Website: crate-barrel
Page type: newsletter-management
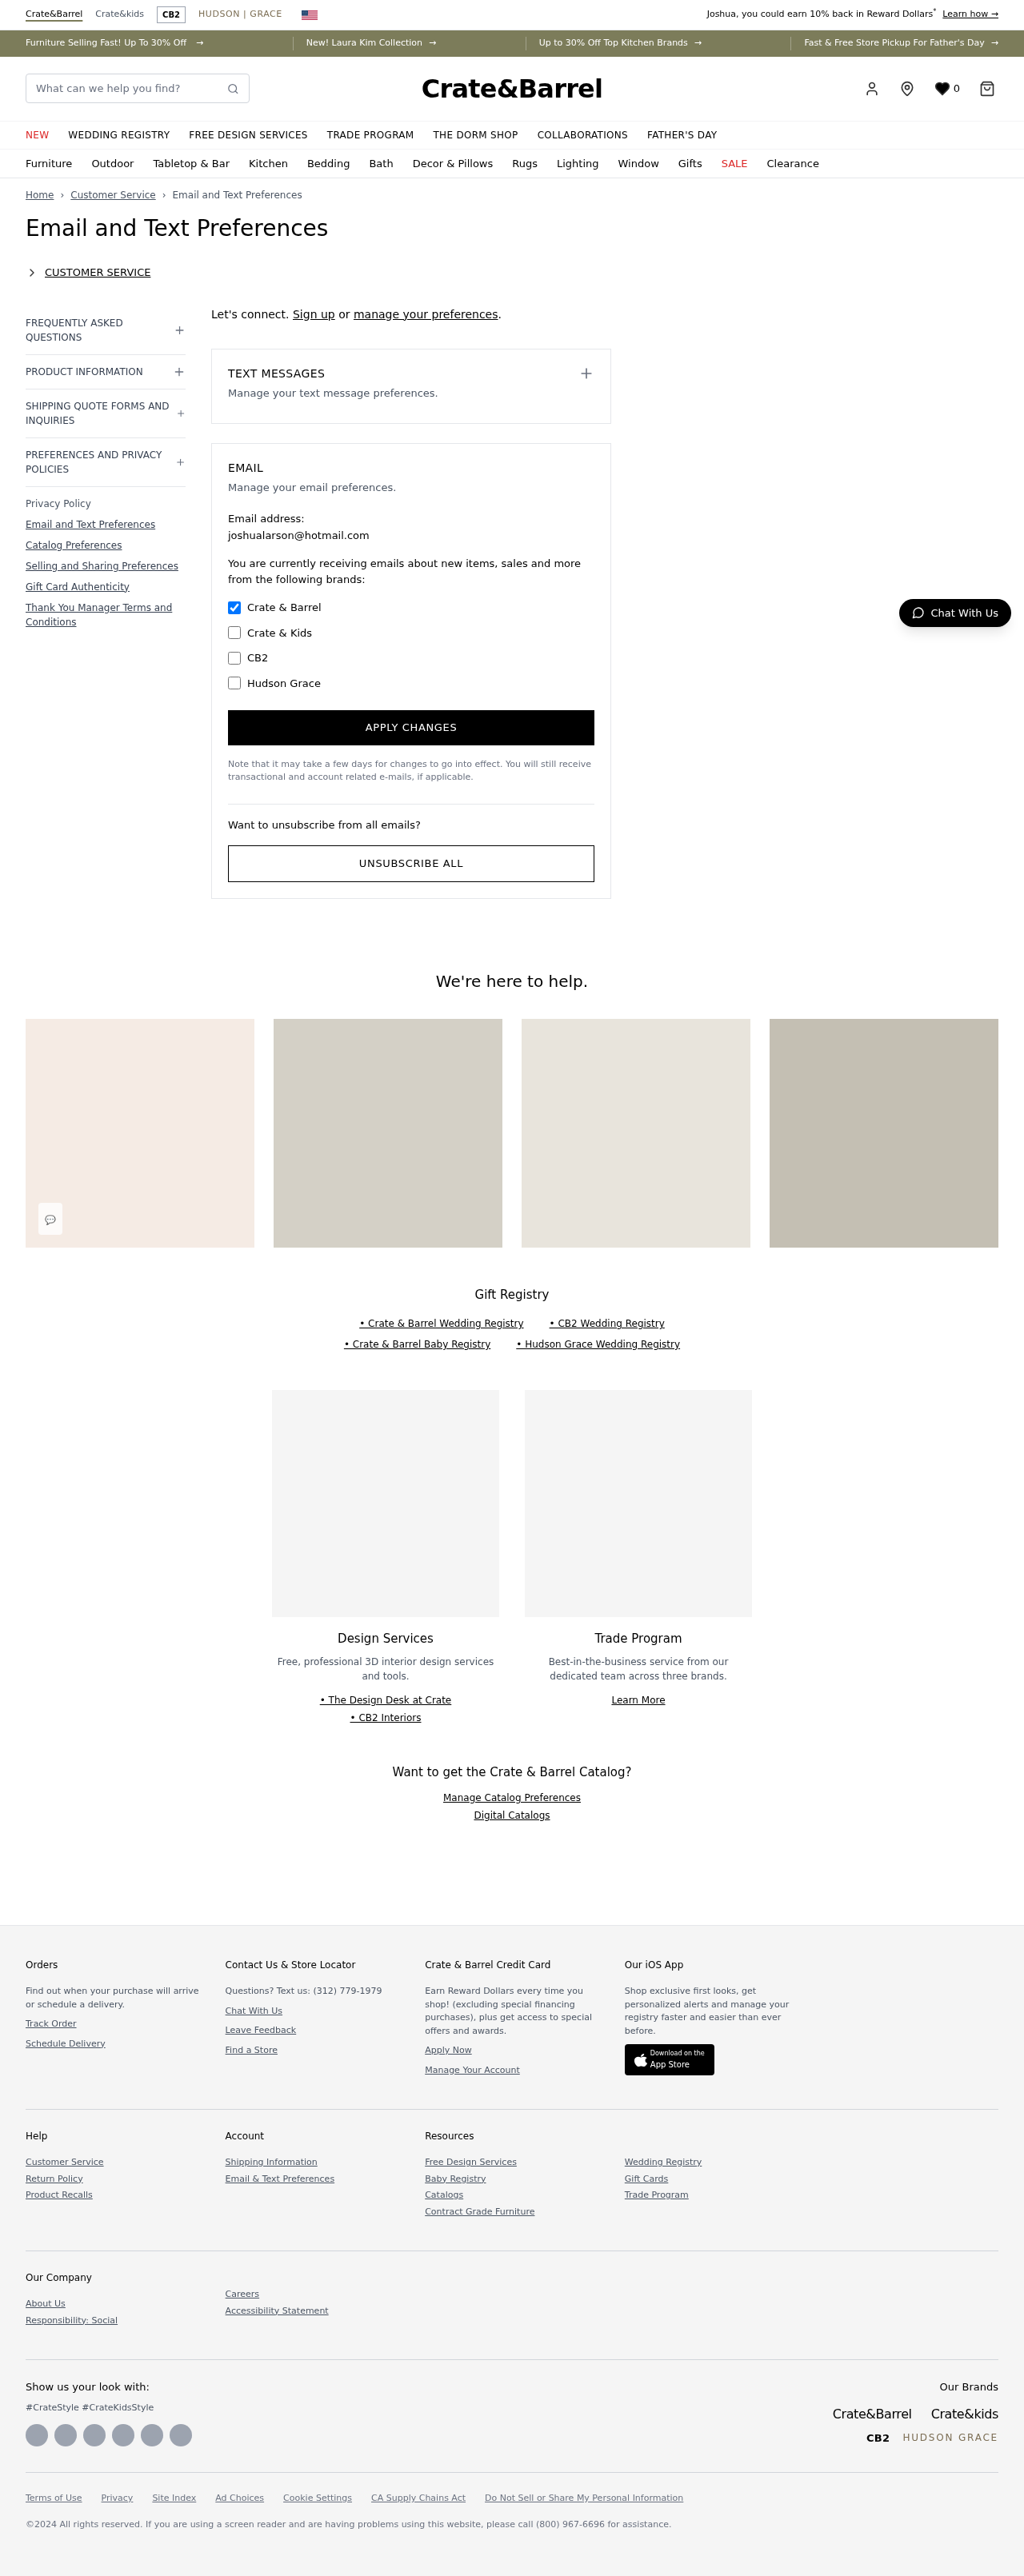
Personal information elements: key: PII_EMAIL
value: joshualarson@hotmail.com
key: PII_FIRSTNAME
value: Joshua
Search elements: key: HEADER_SEARCH
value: What can we help you find?
Other elements: key: WISHLIST_COUNT
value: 0